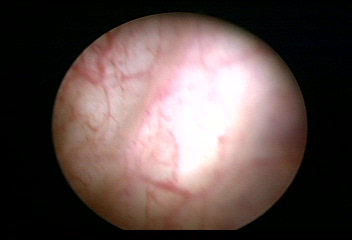
Modality: WLC
Class: Normal mucosa
Bladder cancer association: No